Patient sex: F
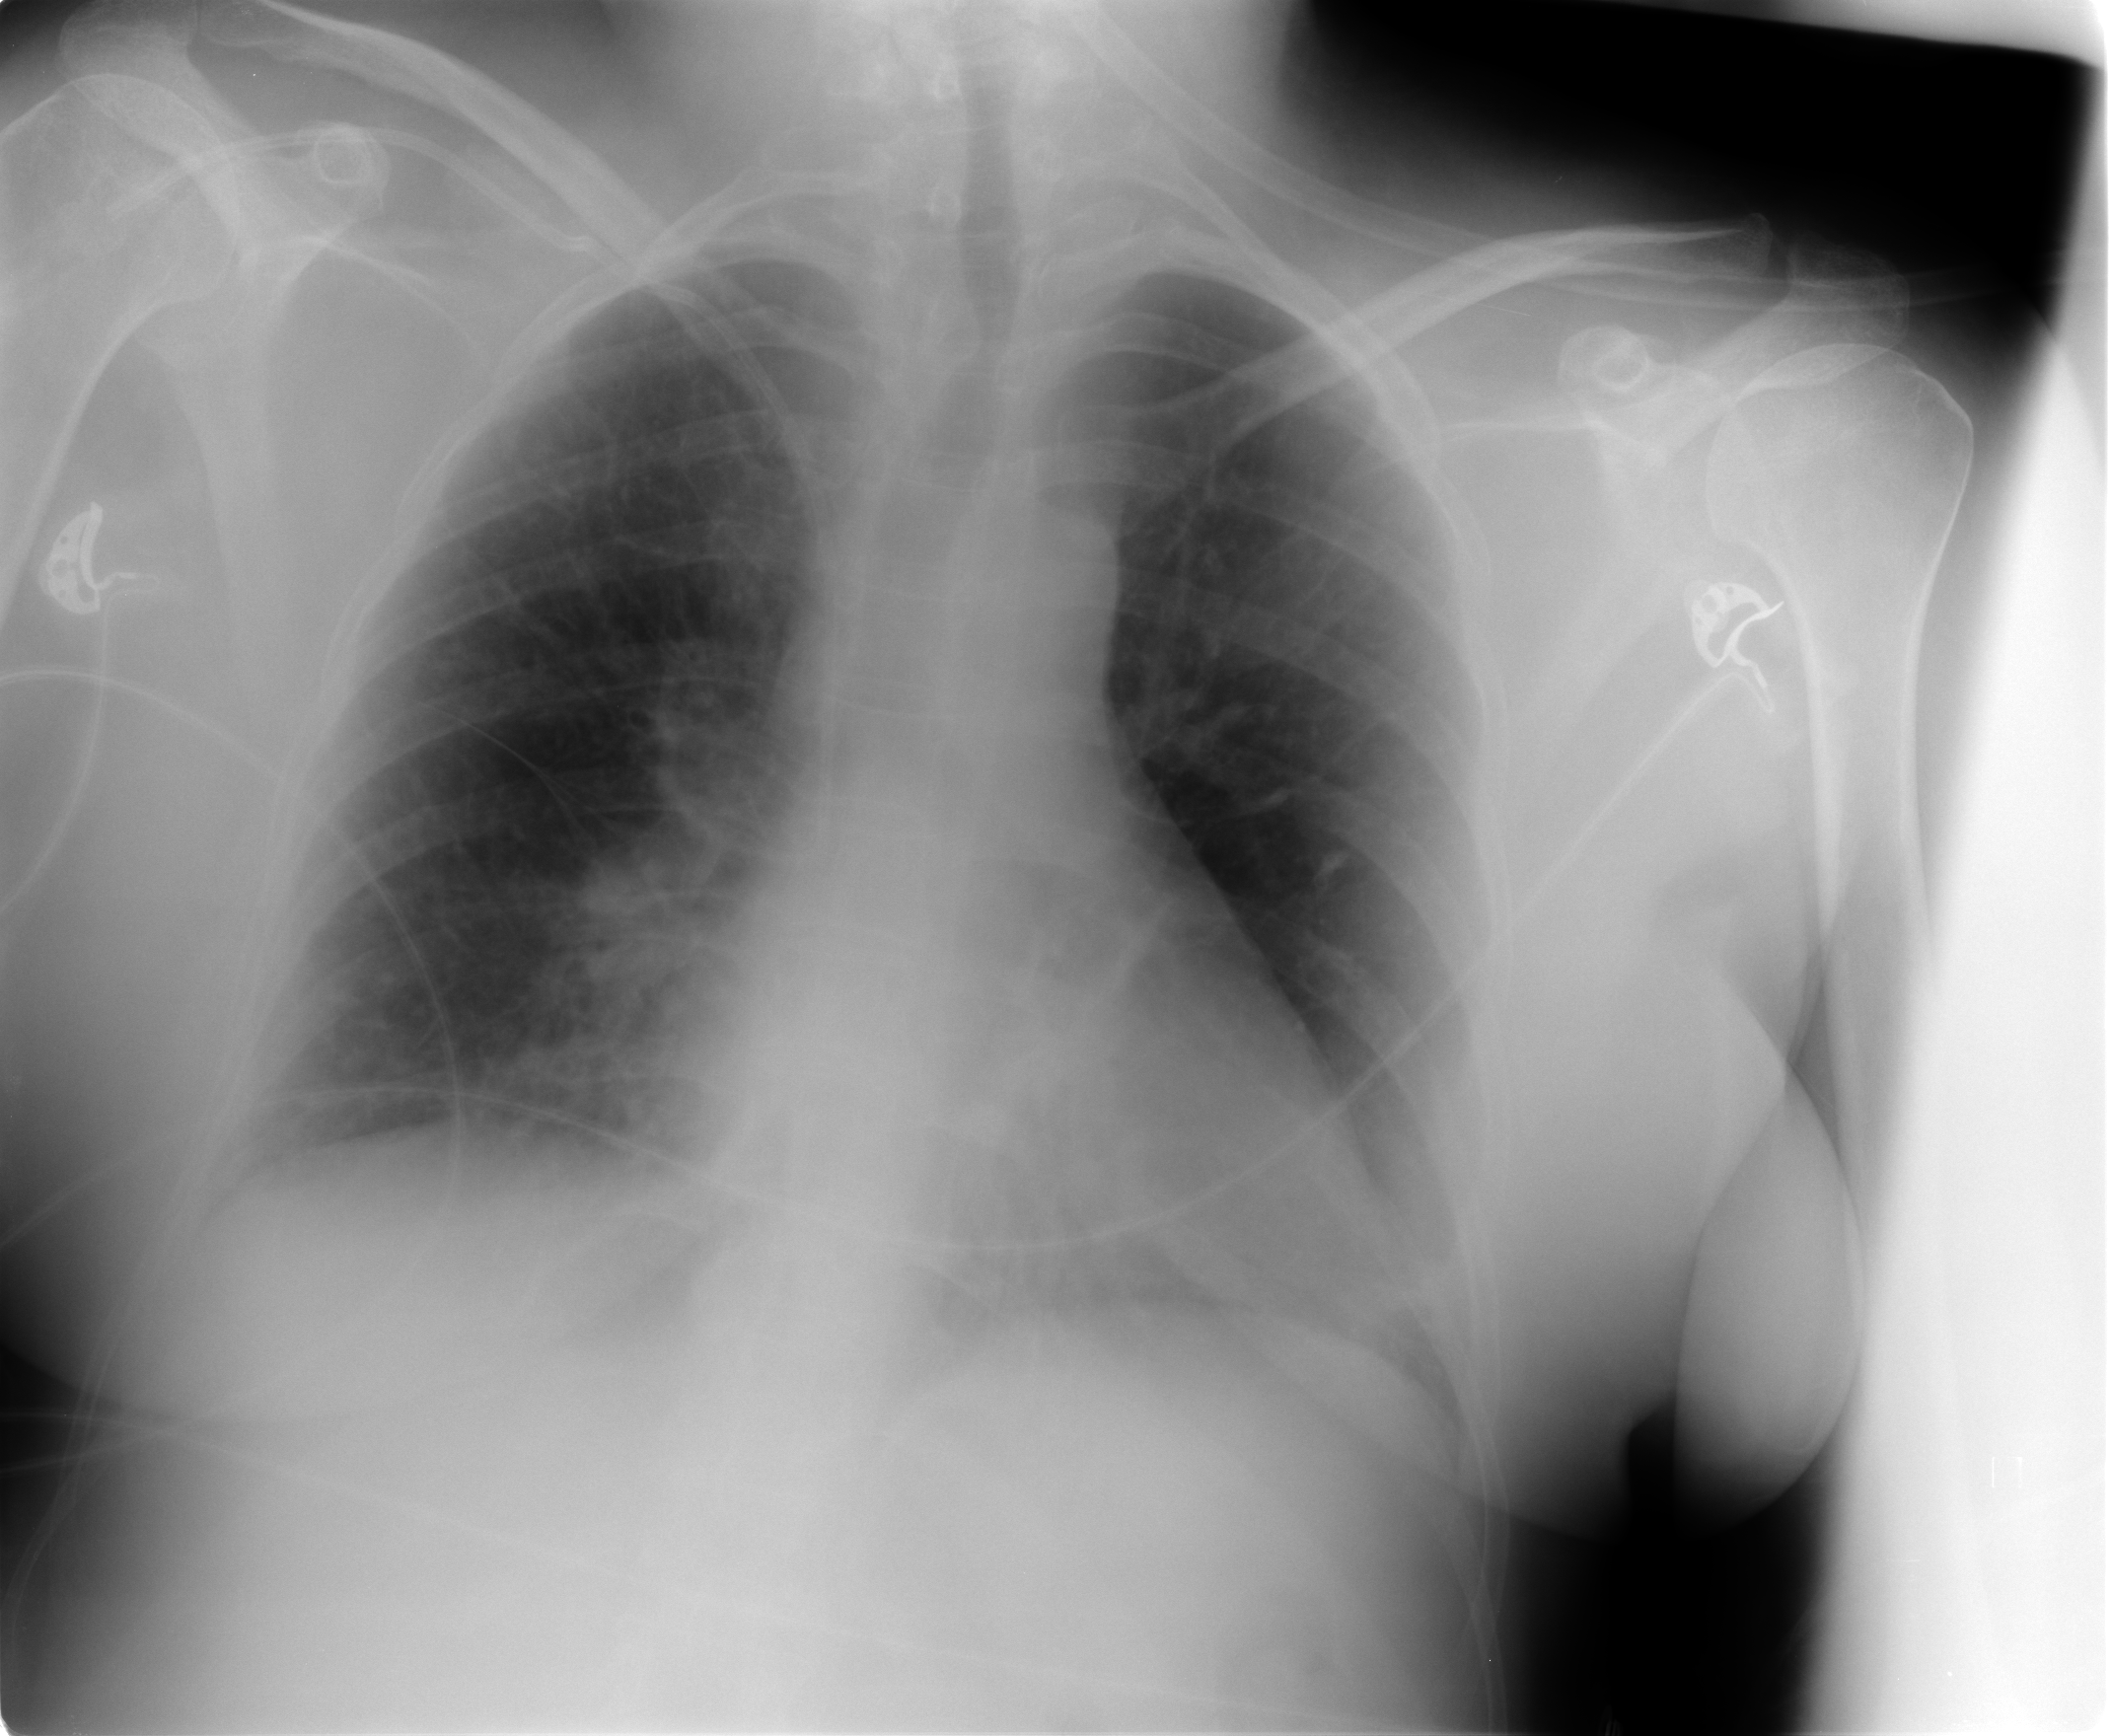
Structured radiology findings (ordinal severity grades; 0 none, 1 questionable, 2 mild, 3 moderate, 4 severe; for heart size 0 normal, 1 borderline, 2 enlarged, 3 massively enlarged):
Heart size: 0
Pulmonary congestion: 2
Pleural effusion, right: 0
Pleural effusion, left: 0
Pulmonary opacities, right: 1
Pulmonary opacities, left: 0
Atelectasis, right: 0
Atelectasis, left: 2